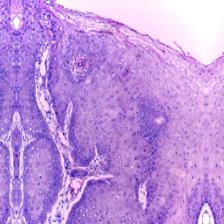
Diagnosis: OSCC